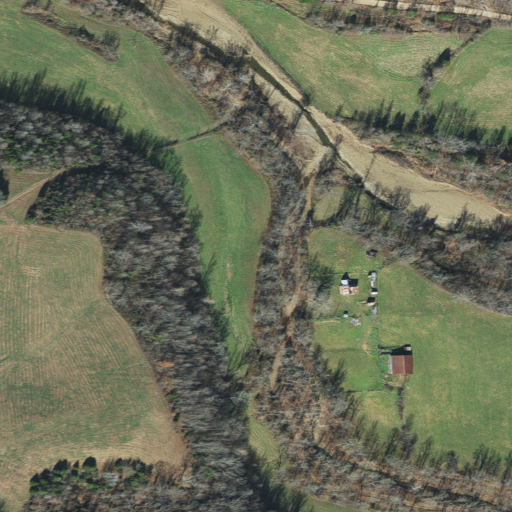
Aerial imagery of valley in Arkansas named Horn Hollow containing pasture, deciduous forest, open development, grassland, high intensity development, low intensity development, and medium intensity development